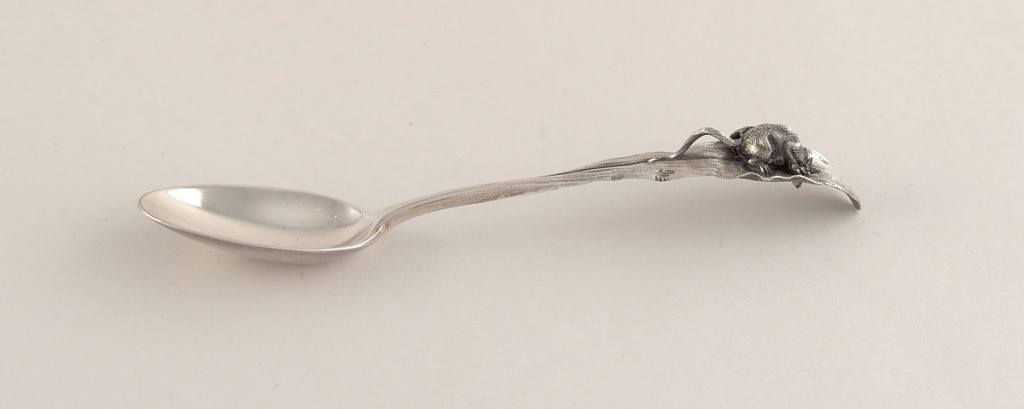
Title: Demitasse Spoon with Mouse
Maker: Charles Victor Gibert, French
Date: ca. 1890
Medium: silver
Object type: spoon
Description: Oval bowl with plain narrow stem. Stem continues to form leaf with downturned terminal. Applied mouse with head poking through to reverse side surface as if parting and breaking through the leaf. Nose and mouth visible through break in leaf on reverse side.